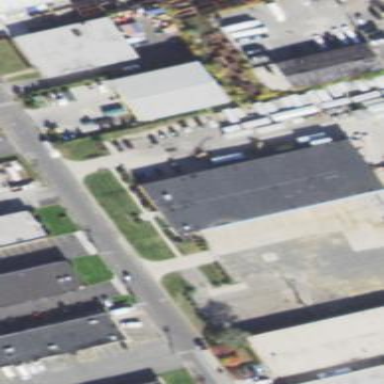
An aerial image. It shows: Commercial building.